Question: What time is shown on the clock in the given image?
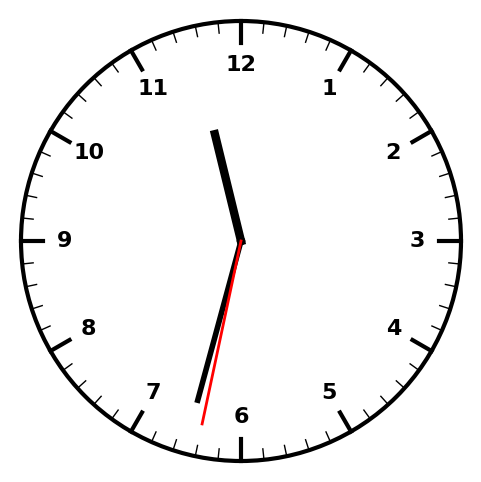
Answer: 11:32:32